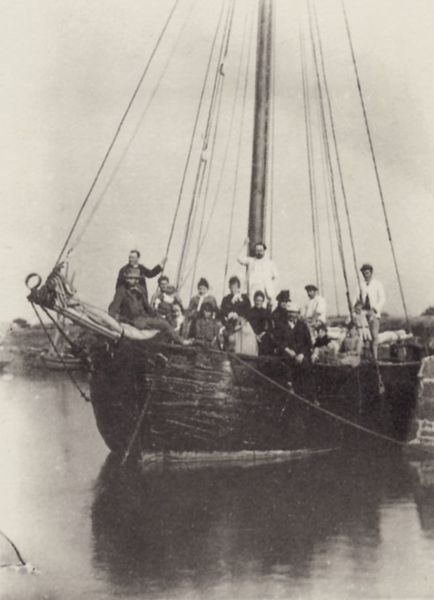
Titel: Ferien in Royan: Zola in der Mitte, an den Mast gelehnt
Künstler: Francois Emile Zola
Schlagwörter: gruppe, himmel, mann, meer, schatten, wasser, weiß, wolken, frauen, menschen, see, ufer, bewegung, frau, grau, holz, hut, männer, schwarz, blick, bart, jacke, mütze, mützen, arm, leinen, stehen, spiegelung, schnüre, kind, personen, person, boot, boote, ruder, küste, ruhig, schiff, segel, segelboot, spiegelbild, mast, segelschiff, transport, ausflug, bug, hafen, masten, seile, tau, still, ring, bucht, takelage, taue, foto, fotografie, photographie, seil, schwarz-weiß, photo, ankern, windstille, kapitän, matrosen, abreise, anker, ankunft, auslaufen, seefahrer, kolonie, fahrt, heimkehr, heck, flaute, besatzung, reisen, schiffsmast, überfahrt, mannschaft, spieglung, gruppenfoto, barke, männe, expedition, vertäut, bewgung, seitle, reglos, müthen